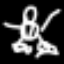
Label: frog